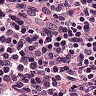
Metastatic tissue present: no